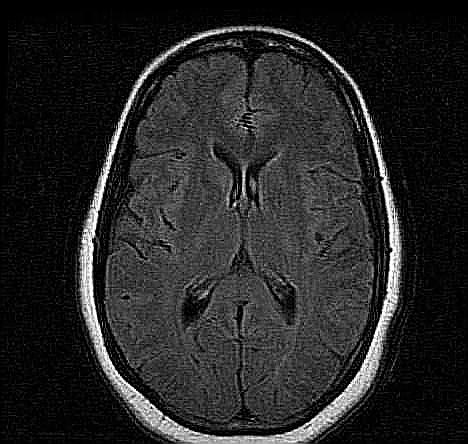
Label: notumor